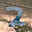
Label: 2